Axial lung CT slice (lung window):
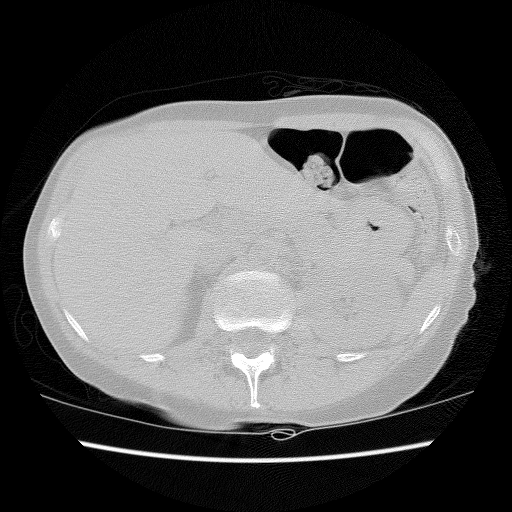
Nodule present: no